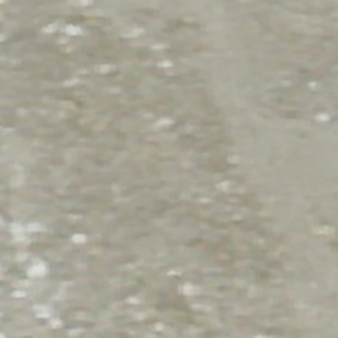
Label: other